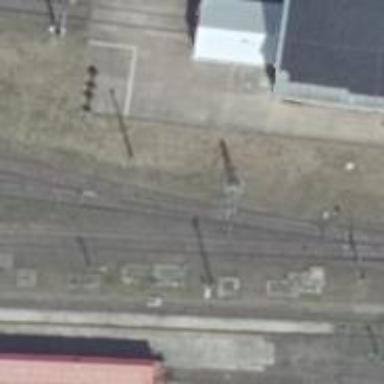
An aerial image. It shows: Railway switch.